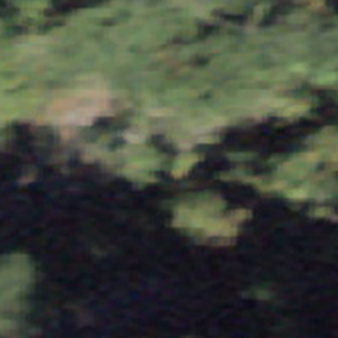
Label: other